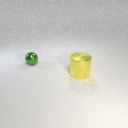
small green metal sphere to the left of large yellow metal cylinder